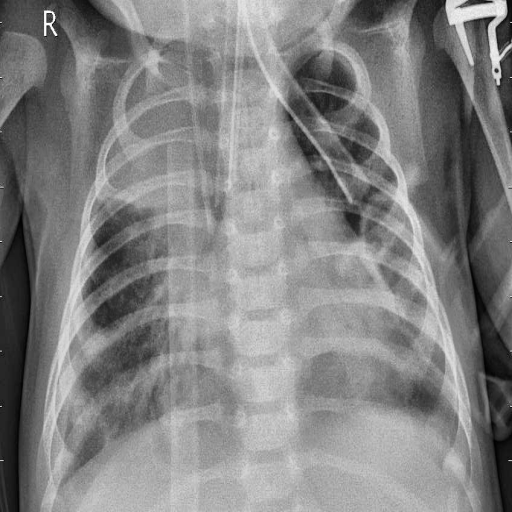
Finding: PNEUMONIA